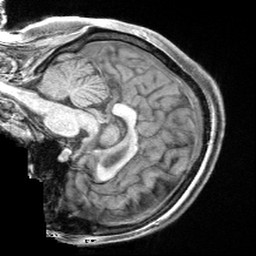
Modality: T1w
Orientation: sagittal